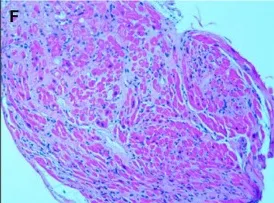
Multiple investigations for diagnosis of Case3. (F) Histopathological imaging revealed small vascular lumen formed by single cell, and cardiac epithelioid hemangioendothelioma (EHE) was diagnosed.
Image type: pathology (h&e)